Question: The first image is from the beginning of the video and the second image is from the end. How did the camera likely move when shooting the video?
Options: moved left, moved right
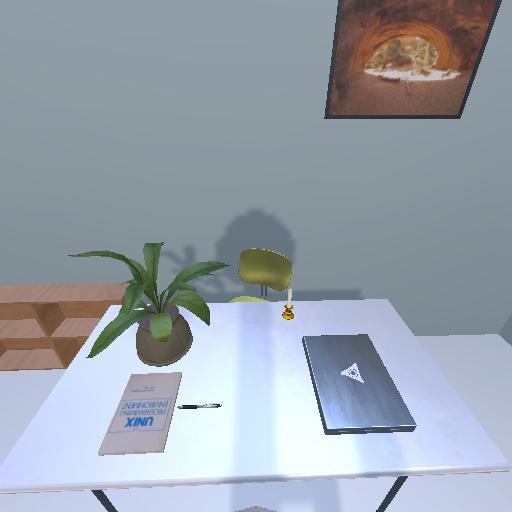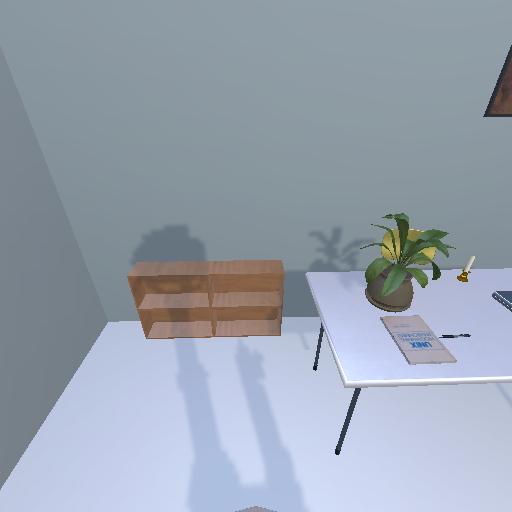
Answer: moved left